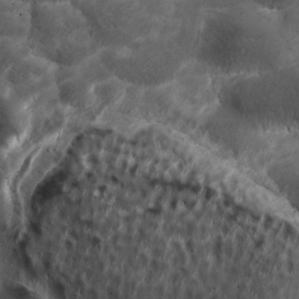
Label: non_frost